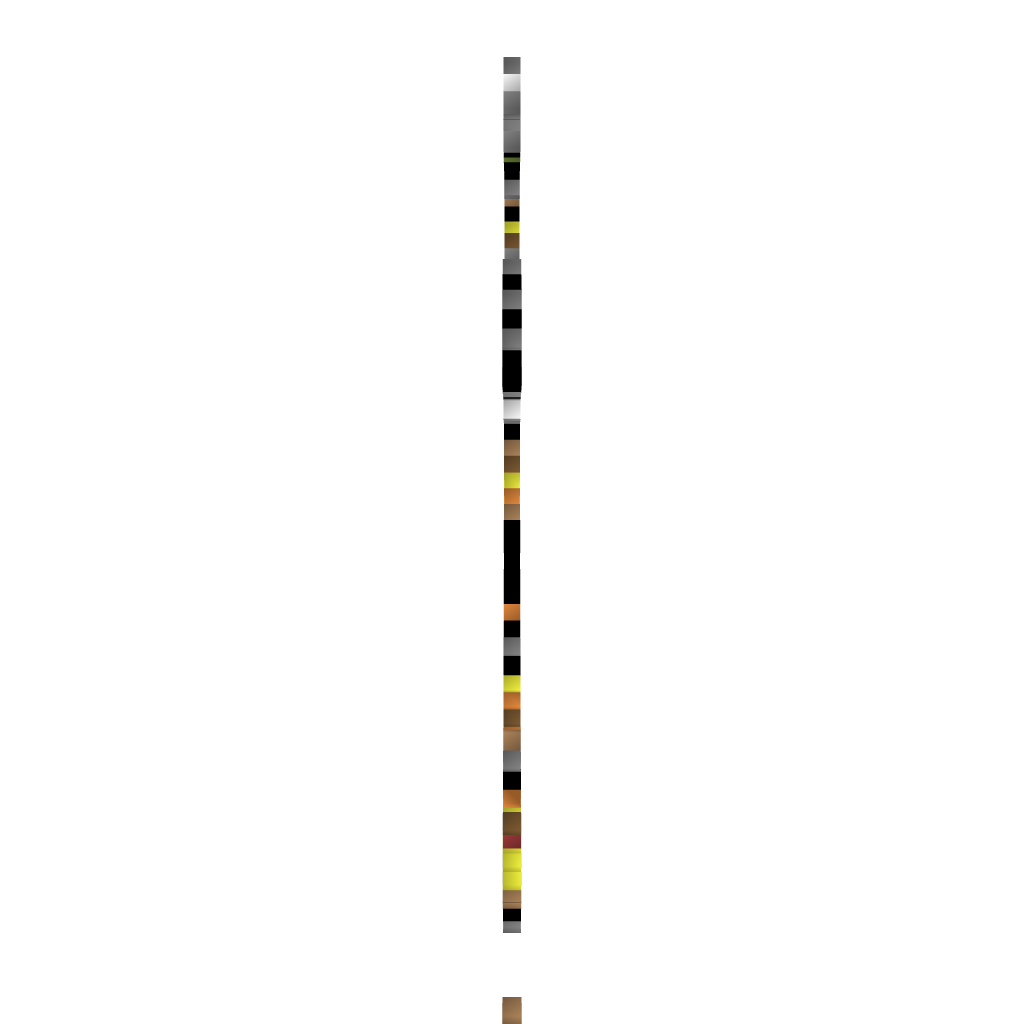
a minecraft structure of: Dalek Pixel Art bad low quality